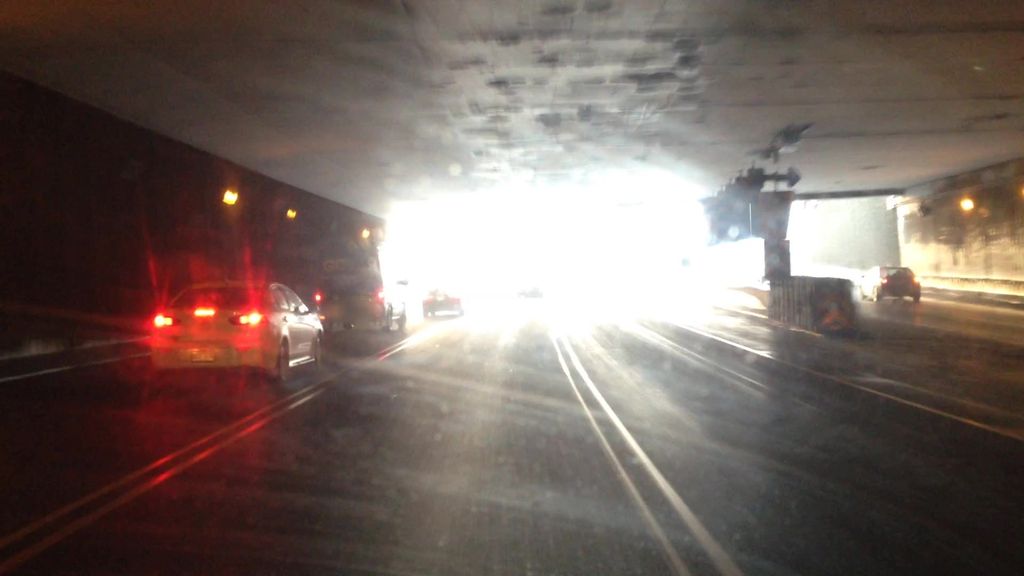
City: montreal